Question: Count the number of objects in the diagram.
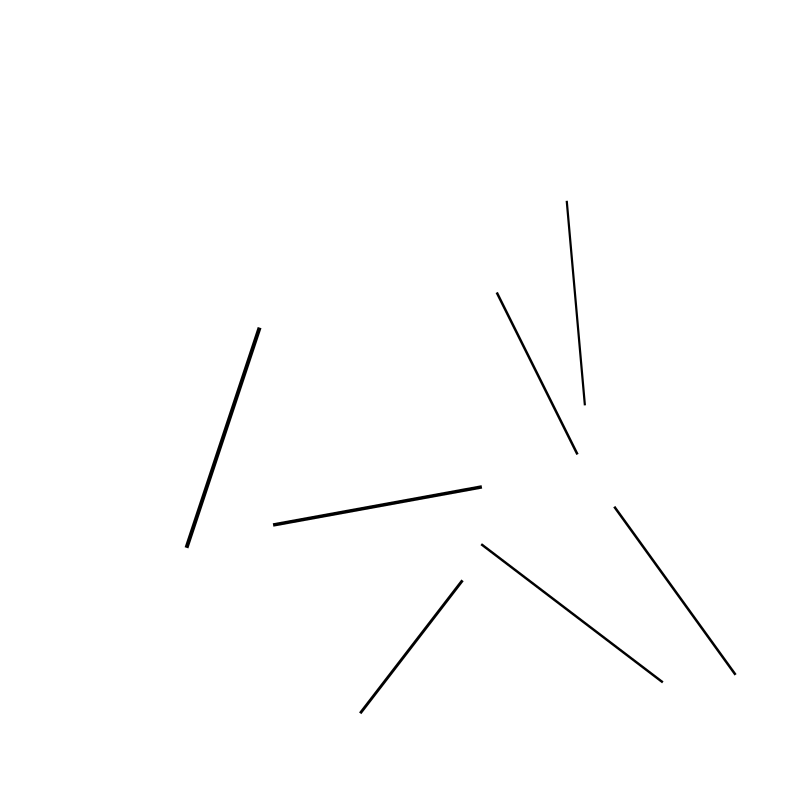
Answer: 7